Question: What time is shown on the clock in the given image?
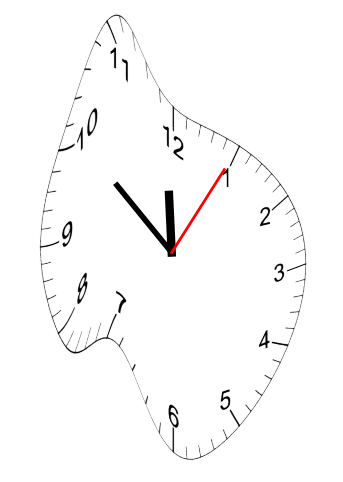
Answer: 11:51:05